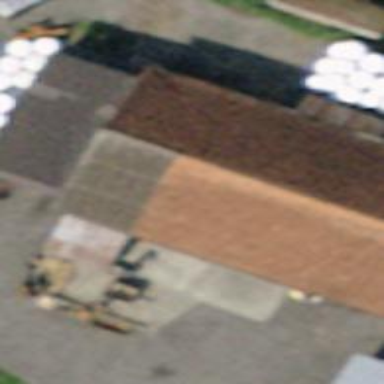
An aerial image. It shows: Barn.